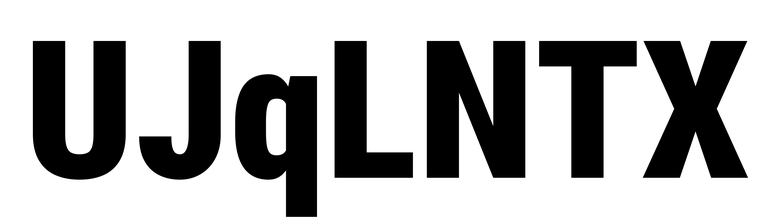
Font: Roboto_Condensed_Black